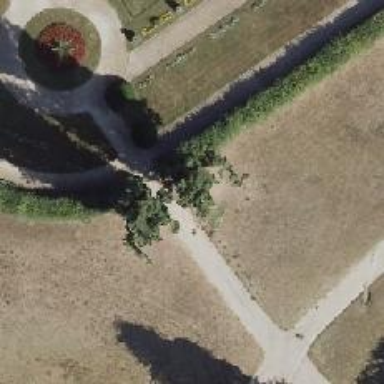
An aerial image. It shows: Broadleaved deciduous tree located in park.